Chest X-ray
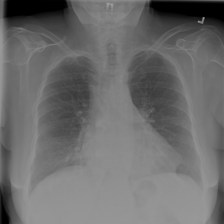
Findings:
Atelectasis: negative
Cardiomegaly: negative
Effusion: negative
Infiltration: negative
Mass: negative
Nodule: negative
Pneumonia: negative
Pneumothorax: negative
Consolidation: negative
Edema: negative
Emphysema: negative
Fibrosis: negative
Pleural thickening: negative
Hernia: negative